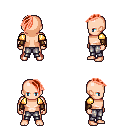
a pixel art fantasy rpg character, male body template, human, light skin, gold arm armor, metal pants, red long mohawk hairstyle, cloth bracers, four views (front, back, left, right), 2x2 character sprite sheet, small pixel art, hard edges, no anti-aliasing